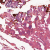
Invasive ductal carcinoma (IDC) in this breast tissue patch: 0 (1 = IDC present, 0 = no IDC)